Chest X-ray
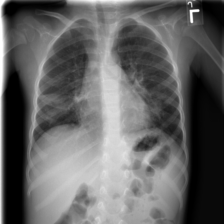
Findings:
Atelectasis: negative
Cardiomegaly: negative
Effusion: negative
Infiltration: positive
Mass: negative
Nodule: negative
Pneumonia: negative
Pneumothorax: negative
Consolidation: negative
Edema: negative
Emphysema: negative
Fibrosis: negative
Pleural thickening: negative
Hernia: negative